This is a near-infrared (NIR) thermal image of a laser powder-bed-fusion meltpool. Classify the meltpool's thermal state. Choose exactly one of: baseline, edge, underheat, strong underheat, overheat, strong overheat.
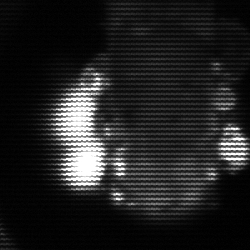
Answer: strong underheat